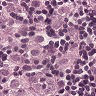
Metastatic tissue present: yes